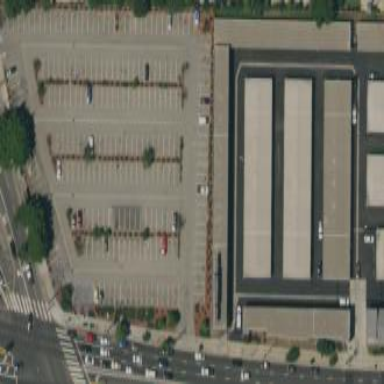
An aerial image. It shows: Parking area with asphalt surface designed for park and ride use.